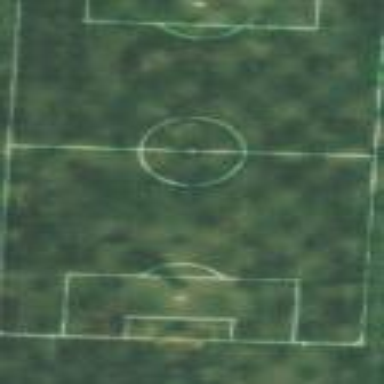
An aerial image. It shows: Soccer pitch for leisureland activities.